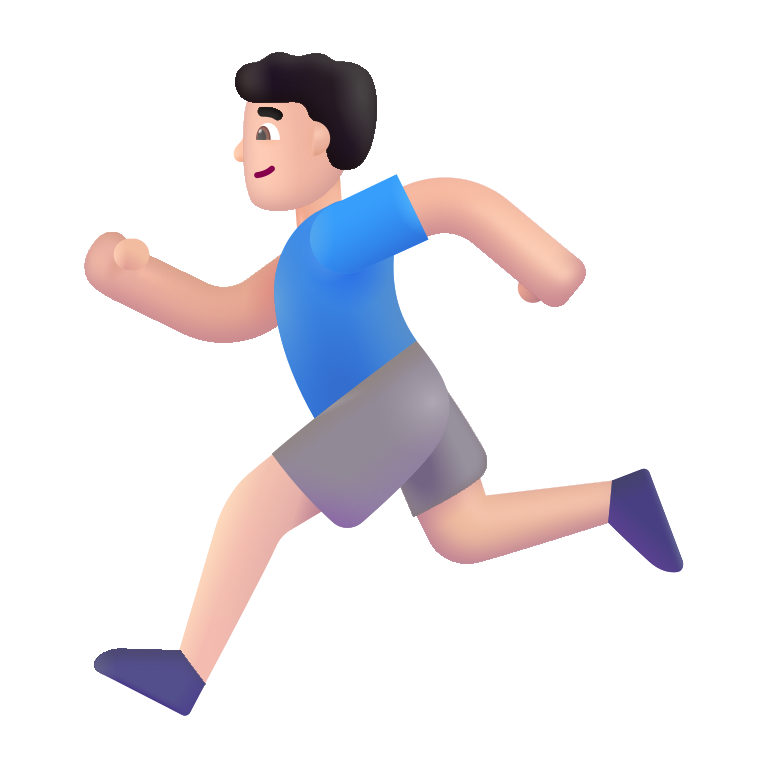
man running color light